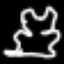
Label: frog